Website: crate-barrel
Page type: billing-address
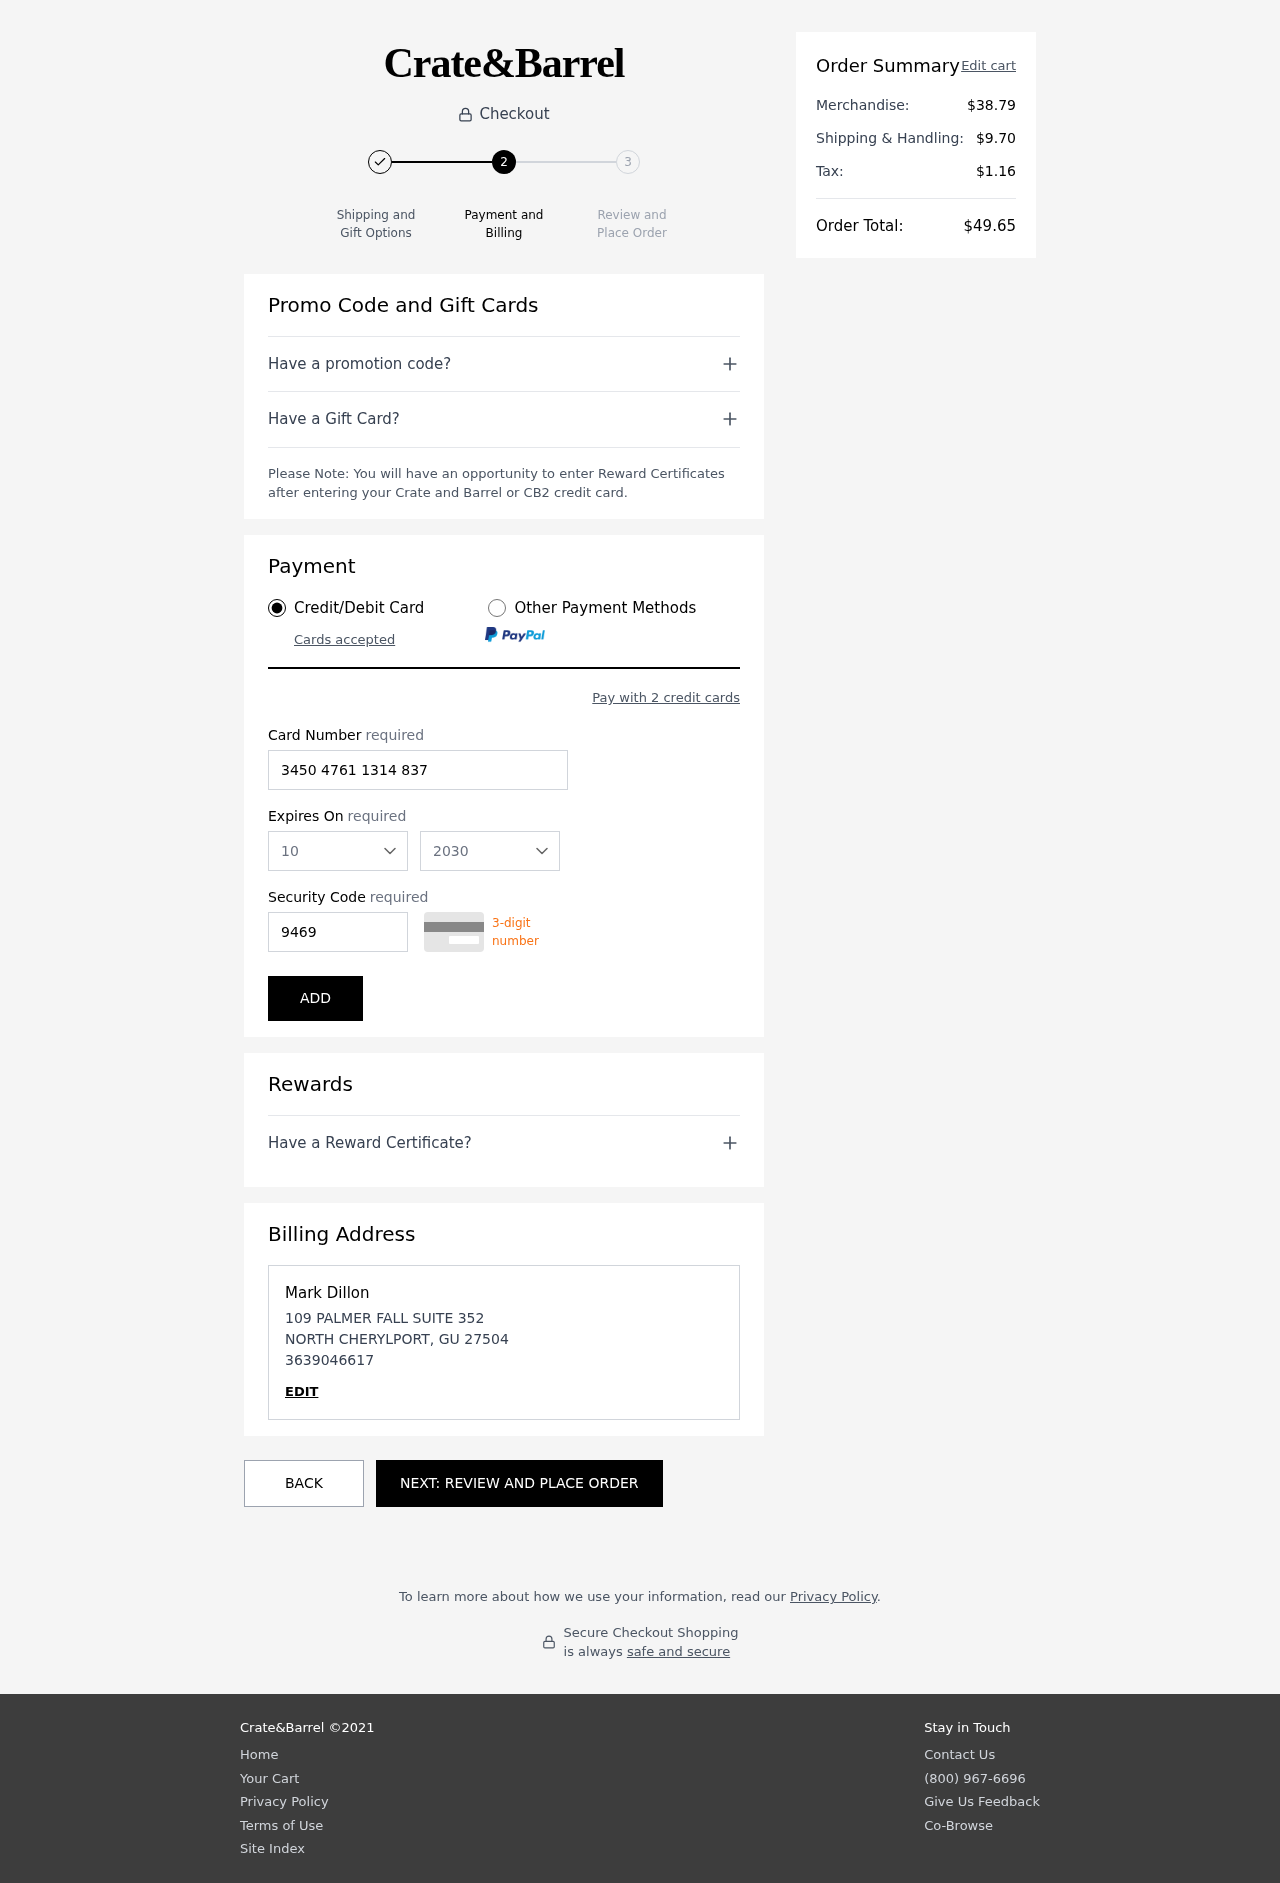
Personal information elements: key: PII_CARD_CVV
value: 9469
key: PII_CARD_EXPIRY_MONTH
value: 10
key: PII_CARD_EXPIRY_YEAR
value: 30
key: PII_CARD_NUMBER
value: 3450 4761 1314 837
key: PII_CITY
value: NORTH CHERYLPORT
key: PII_FULLNAME
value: Mark Dillon
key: PII_PHONE
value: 3639046617
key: PII_POSTCODE
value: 27504
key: PII_STATE_ABBR
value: GU
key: PII_STREET
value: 109 PALMER FALL SUITE 352
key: PII_FIRSTNAME
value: Mark
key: PII_LASTNAME
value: Dillon
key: PII_PHONE_LINE
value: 6617
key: PII_PHONE_SUFFIX
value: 6617
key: PII_STATE
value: GU
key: PII_POSTCODE_FULL
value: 27504
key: PII_PHONE2
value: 3639046617
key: PII_PHONE3
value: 3639046617
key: PII_FULLNAME2
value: Mark Dillon
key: PII_FULLNAME3
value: Mark Dillon
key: PII_FIRSTNAME2
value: Mark
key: PII_FIRSTNAME3
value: Mark
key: PII_LASTNAME2
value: Dillon
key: PII_LASTNAME3
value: Dillon
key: PII_FIRSTNAME_DERIVED
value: Mark
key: PII_LASTNAME_DERIVED
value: Dillon
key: PII_PHONE_NUMERIC
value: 3639046617
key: PII_PHONE_LINE_NUMERIC
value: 6617
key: PII_PHONE_SUFFIX_NUMERIC
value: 6617
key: PII_POSTCODE_NUMERIC
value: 27504
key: PII_PHONE2_NUMERIC
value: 3639046617
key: PII_PHONE3_NUMERIC
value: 3639046617
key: PII_FULLNAME_DERIVED
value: Mark Dillon
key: PII_NAME_FULL_DERIVED
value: Mark Dillon
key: PII_PHONE_DIGITS
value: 3639046617
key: PII_PHONE_LAST4
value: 6617
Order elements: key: ORDER_SUBTOTAL
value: $38.79
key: ORDER_SHIPPING_COST
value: $9.70
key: ORDER_TAX
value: $1.16
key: ORDER_TOTAL
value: $49.65